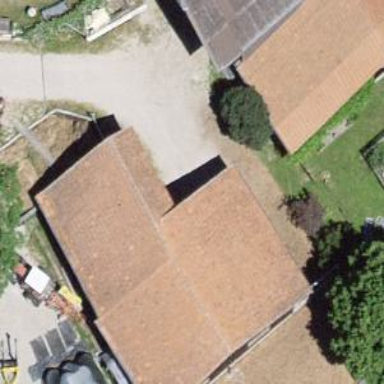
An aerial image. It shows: Barn.